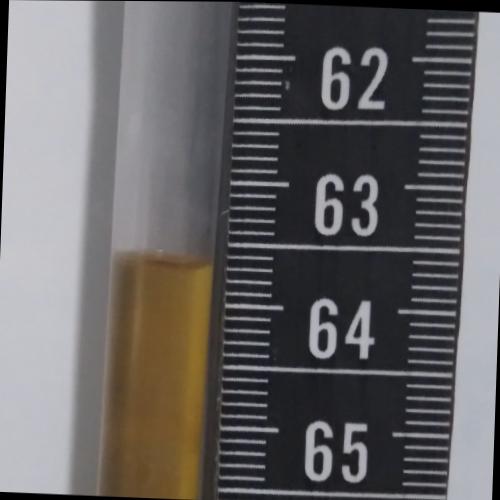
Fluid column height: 63.7 cm